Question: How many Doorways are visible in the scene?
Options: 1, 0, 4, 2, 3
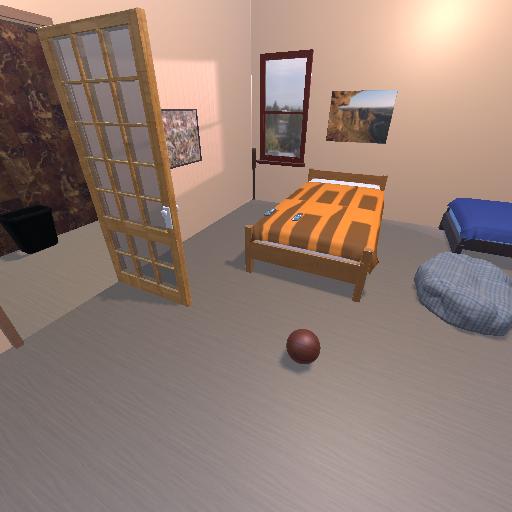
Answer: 1